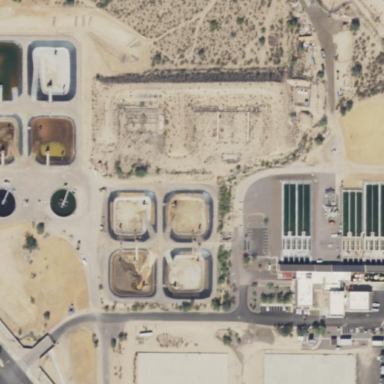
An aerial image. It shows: Industrial area with man-made wastewater plant.